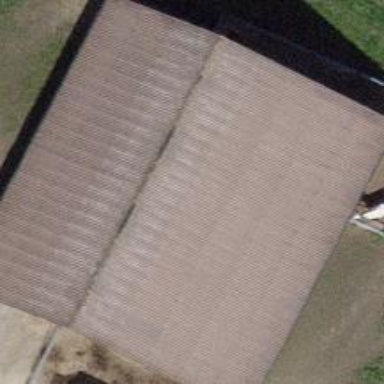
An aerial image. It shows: Farm auxiliary building.